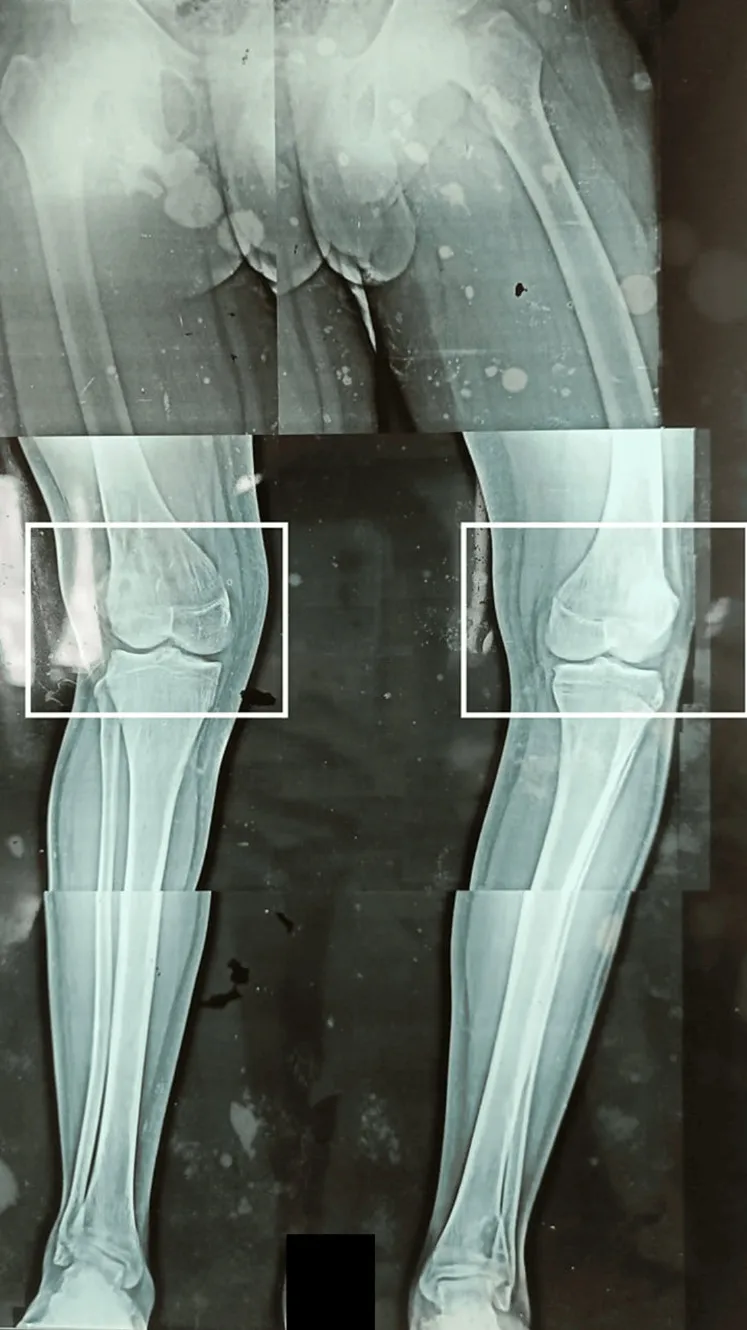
X-ray of bilateral knee joint. The rectangle shows genu valgus in the right knee and genu varus in the left knee. The image is a combination of three different X-rays.
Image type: radiology (x_ray)